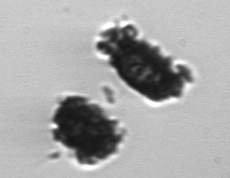
Label: Thalassiosira_TAG_external_detritus